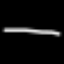
Label: line